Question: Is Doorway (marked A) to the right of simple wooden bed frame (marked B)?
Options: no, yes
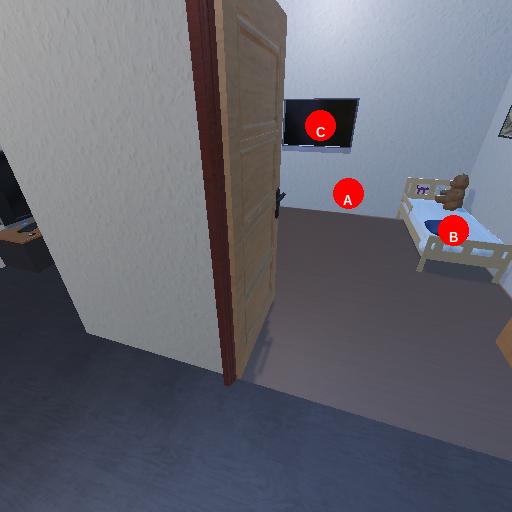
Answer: no